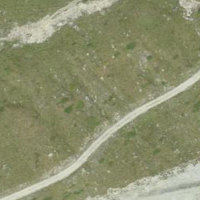
EUNIS habitat code: 26
Species observed at this site:
Marmota marmota